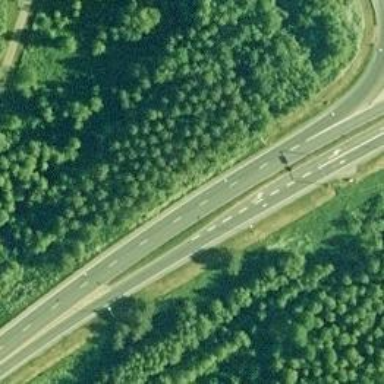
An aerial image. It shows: Secondary road with asphalt surface and embankment.